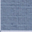
Piece: xx